Question: My config.xml is as follows:
'''
<?xml version="1.0" encoding="UTF-8" ?>
<widget xmlns = "http://www.w3.org/ns/widgets"
xmlns:gap = "http://phonegap.com/ns/1.0"
id = "com.example.test"
versionCode = "10"
version = "1.0.0">
<gap:plugin name="org.apache.cordova.device" />
<gap:plugin name="org.apache.cordova.network-information" />
</widget>
'''
I reference both the device, and network information, however, with my JavaScript (wrapped within within head in index.html):
'''
<script src='phonegap.js'></script>
<script>
alert("Loaded.");
document.addEventListener("deviceready", function() {
alert("Fired.");
alert(device.uuid);
});
</script>
'''
I get a popup 'Loaded.' as expected, but I don't get 'Fired.' or the device's UUID either.
I have tried adding separately the phonegap/cordova libraries respectively (one at a time):
'''
<script src='phonegap.js'></script>
'''
'''
<script src='cordova.js'></script>
'''
They cause the application to show 'Error initializing Cordova: Class not found"'.
Snap of plugins loaded into the online build:

I'm running Android 4.0.3. I've also tried accessing device but it just says device in undefined.
I have disabled hydration as well.
What should I try next? (I'd like to get device.* and deviceready event to work)
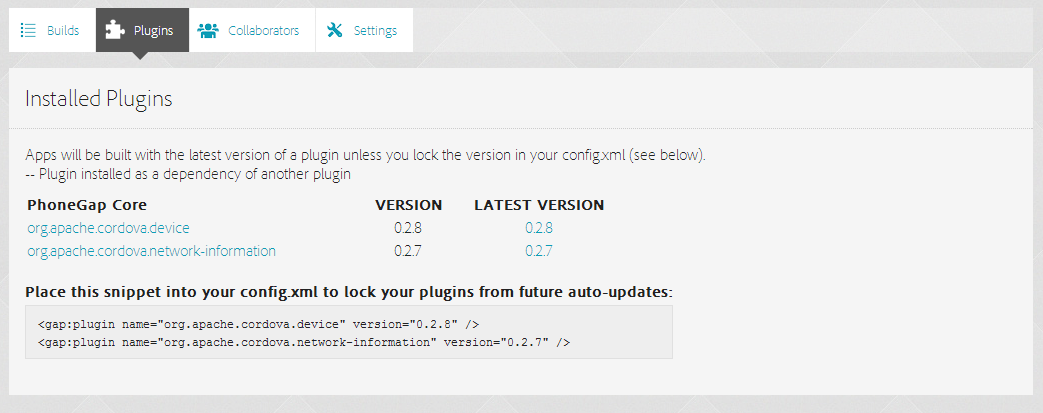
Answer: This should work for you :
'''
<script>
document.addEventListener("deviceready", OnDeviceReady, false);
function OnDeviceReady() {
alert("Device is ready");
}
</script>
'''
Also refer <URL>